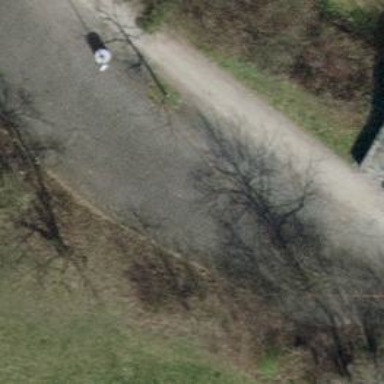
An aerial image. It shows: Brown bench in the vicinity.